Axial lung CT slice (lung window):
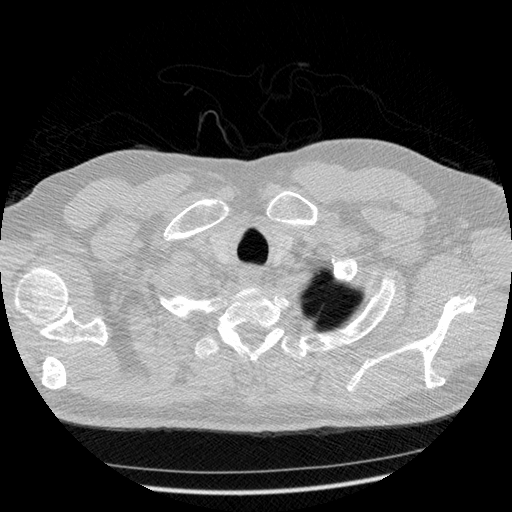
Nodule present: no